Interaction volume radius: 10 \u00c5
Interaction volume height: 40 \u00c5
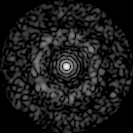
Disorder parameter: 0.8347